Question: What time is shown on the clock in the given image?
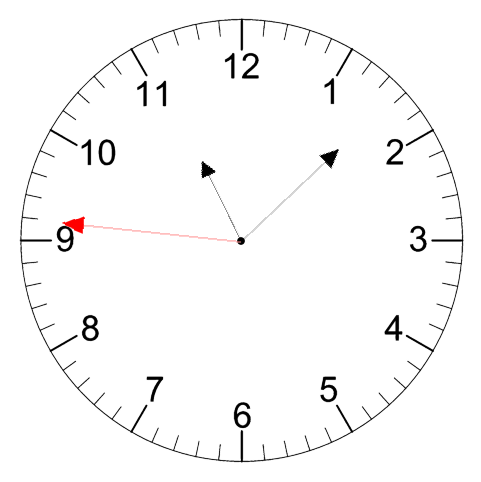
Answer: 11:07:46